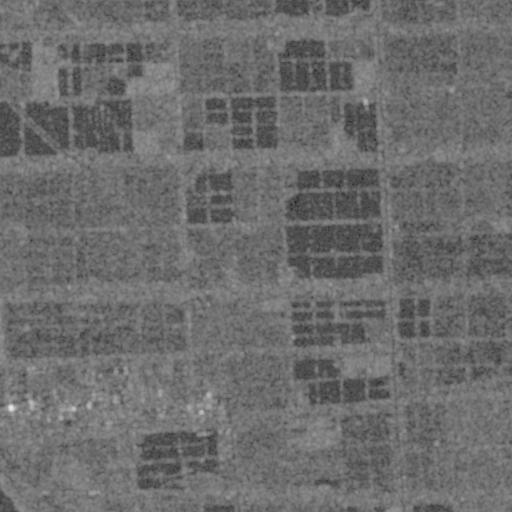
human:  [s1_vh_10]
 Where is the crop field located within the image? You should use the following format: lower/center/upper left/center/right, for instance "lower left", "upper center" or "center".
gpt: The crop field is located in the left of the image.
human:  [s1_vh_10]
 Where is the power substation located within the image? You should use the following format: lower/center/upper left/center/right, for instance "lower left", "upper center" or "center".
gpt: The power substation is located in the lower center of the image.
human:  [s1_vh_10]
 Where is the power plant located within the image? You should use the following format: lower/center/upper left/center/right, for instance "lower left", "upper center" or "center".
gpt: There is no power plant in the image.

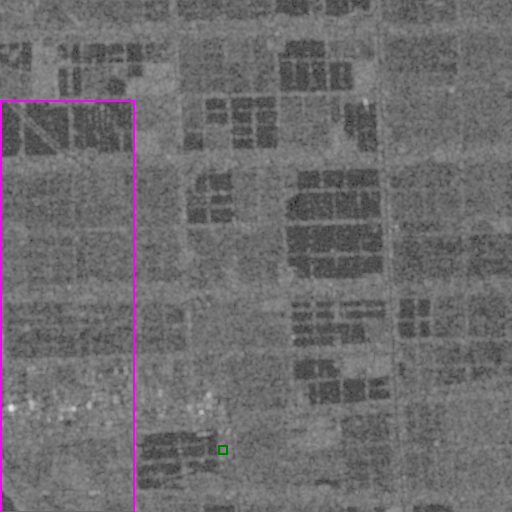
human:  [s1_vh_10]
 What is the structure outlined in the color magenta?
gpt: The structure outlined in magenta is a crop field.
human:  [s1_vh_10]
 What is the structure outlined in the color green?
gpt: The structure outlined in green is a power substation.
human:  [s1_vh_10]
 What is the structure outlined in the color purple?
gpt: There is no purple outline.